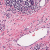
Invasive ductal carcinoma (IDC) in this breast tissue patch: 1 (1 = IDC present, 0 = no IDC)